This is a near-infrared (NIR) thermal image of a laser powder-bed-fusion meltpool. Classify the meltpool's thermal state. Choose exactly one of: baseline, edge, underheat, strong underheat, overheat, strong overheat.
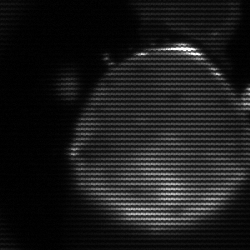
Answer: edge